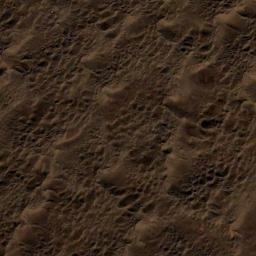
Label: desert